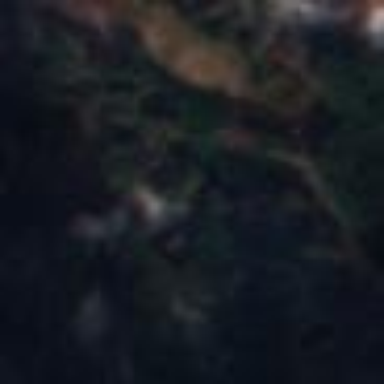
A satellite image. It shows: Forest area.